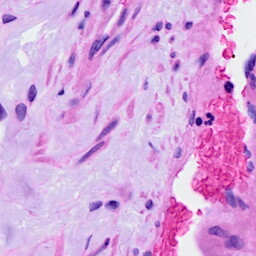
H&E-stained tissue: Ovarian